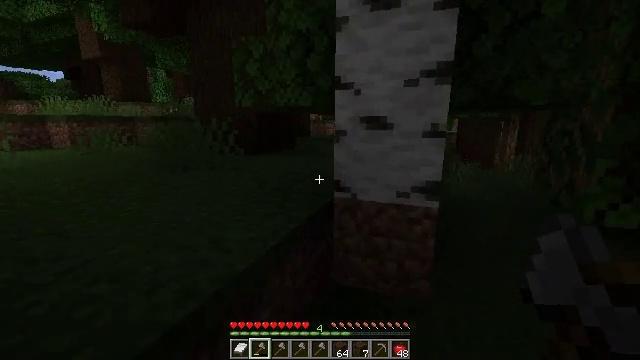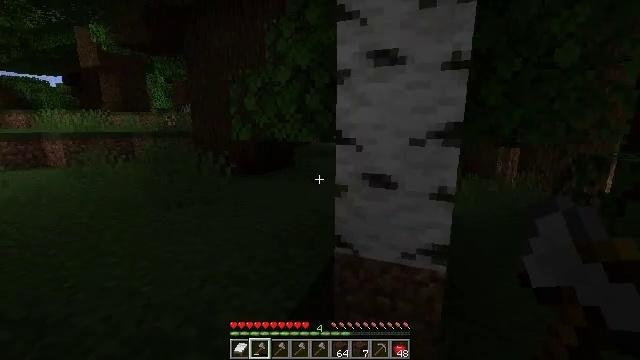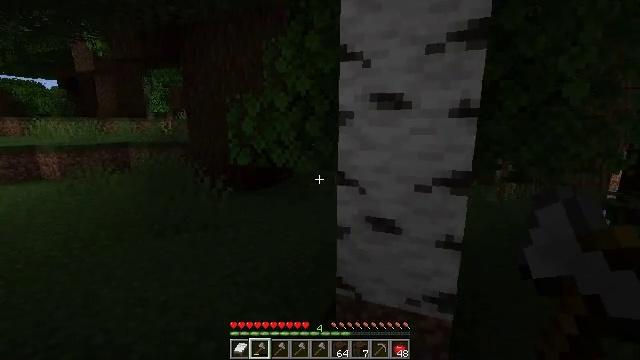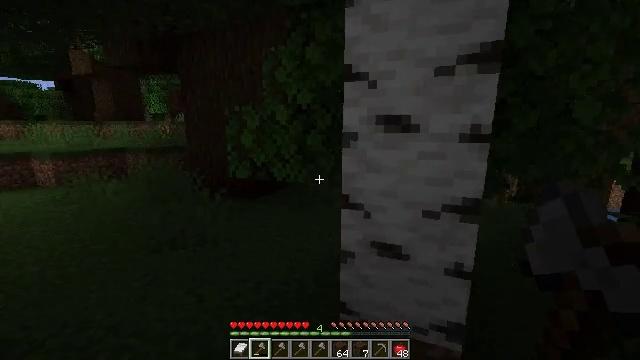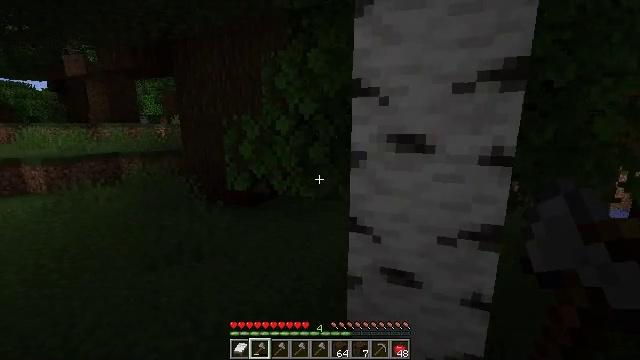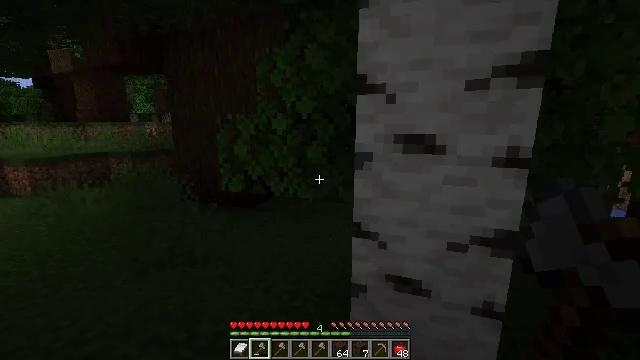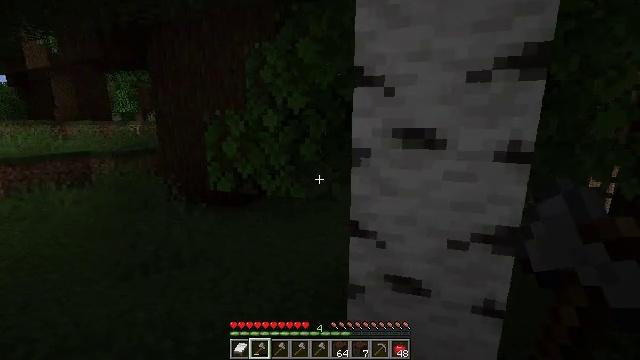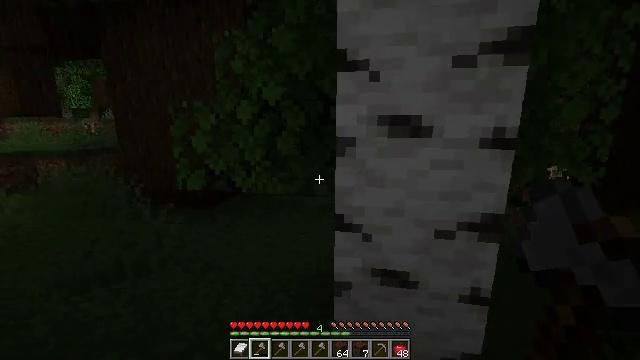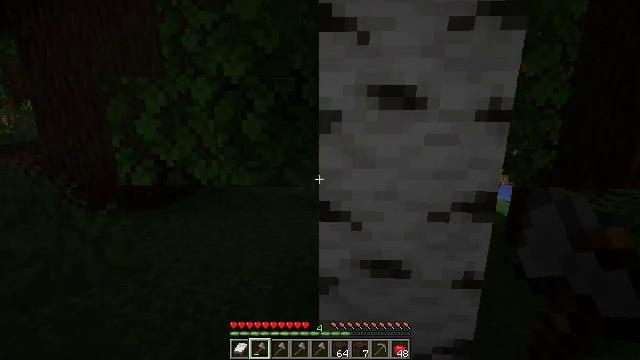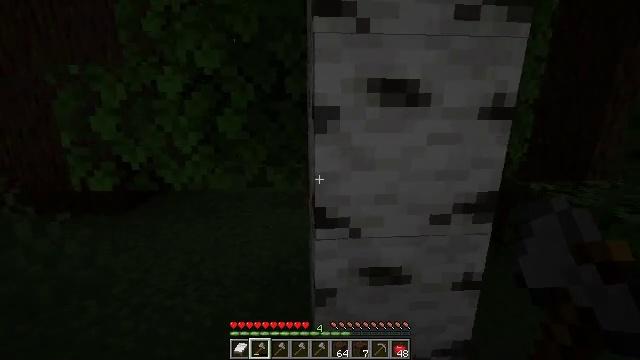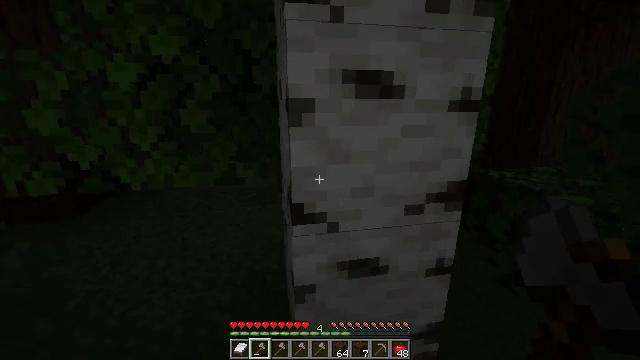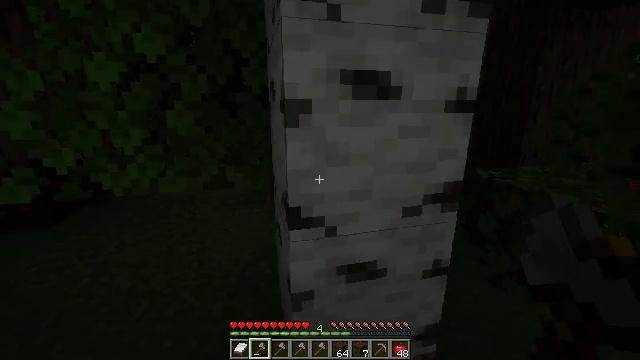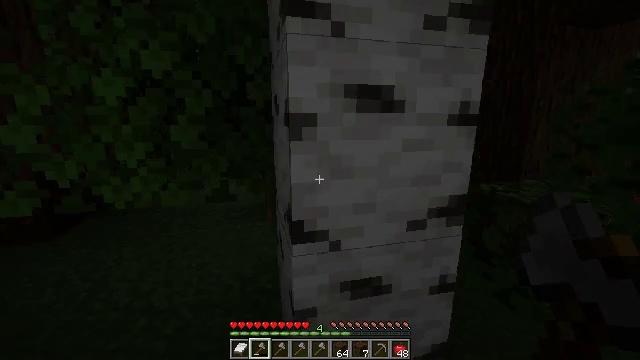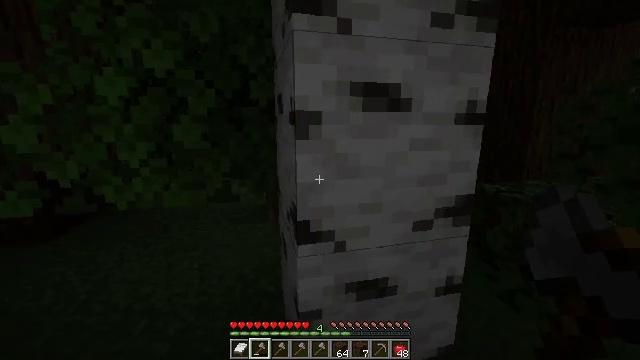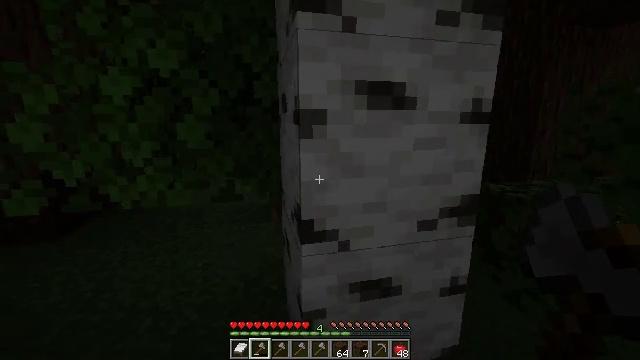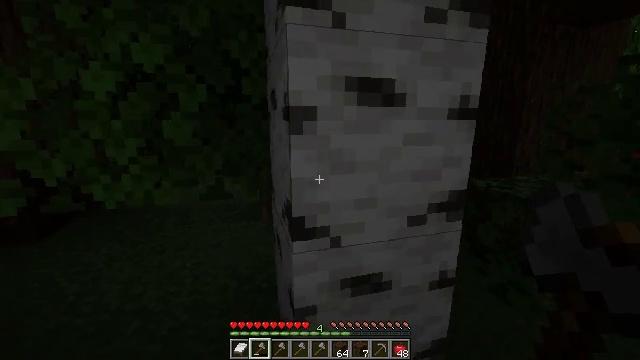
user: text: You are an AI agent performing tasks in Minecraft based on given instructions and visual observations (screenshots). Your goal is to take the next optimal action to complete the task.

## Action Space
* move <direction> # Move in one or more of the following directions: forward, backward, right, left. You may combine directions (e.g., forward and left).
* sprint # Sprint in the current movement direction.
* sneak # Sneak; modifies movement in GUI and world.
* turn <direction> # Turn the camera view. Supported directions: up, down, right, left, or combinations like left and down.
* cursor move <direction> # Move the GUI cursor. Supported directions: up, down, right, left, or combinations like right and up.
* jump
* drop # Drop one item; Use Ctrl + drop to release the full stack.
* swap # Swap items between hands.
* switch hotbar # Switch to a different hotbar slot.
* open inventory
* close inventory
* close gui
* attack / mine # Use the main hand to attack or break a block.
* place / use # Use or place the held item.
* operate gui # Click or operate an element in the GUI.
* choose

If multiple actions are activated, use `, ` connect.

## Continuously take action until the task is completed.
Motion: motion action
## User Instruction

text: Harvest birch logs from birch trees.
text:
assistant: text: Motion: move forward and move left, jump
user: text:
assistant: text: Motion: move forward and move left, jump
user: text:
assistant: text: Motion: move forward and move left, jump
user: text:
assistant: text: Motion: move forward and move left, jump
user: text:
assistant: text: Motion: move forward and move left, turn right
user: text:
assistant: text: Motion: move forward and move left, turn right
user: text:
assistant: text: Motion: move forward, turn right
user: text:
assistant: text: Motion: move forward, turn right
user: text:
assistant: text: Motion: turn right and down
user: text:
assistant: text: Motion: turn right and down
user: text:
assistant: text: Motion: turn right
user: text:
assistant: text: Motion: turn up
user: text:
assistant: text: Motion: no_op
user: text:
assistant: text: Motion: no_op
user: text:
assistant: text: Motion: turn right
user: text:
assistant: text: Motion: turn right
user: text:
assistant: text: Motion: no_op
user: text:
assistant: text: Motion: move forward, turn right and up
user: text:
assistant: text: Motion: move forward and move left, turn right
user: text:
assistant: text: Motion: move forward and move left
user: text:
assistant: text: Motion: move forward and move left, turn right
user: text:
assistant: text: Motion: move forward and move left, turn right and up
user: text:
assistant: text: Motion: move forward and move left, turn right and up
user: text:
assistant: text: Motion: move forward and move left, turn right
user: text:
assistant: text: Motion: move forward and move left, turn right
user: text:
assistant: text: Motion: move forward and move left, turn right
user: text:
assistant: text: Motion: move forward and move left, turn right and up
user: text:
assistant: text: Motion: move forward, turn right and up
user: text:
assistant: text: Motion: turn right and up
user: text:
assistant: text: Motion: turn right and up